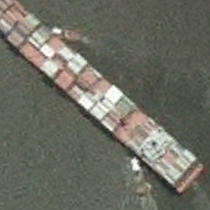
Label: Container_ship